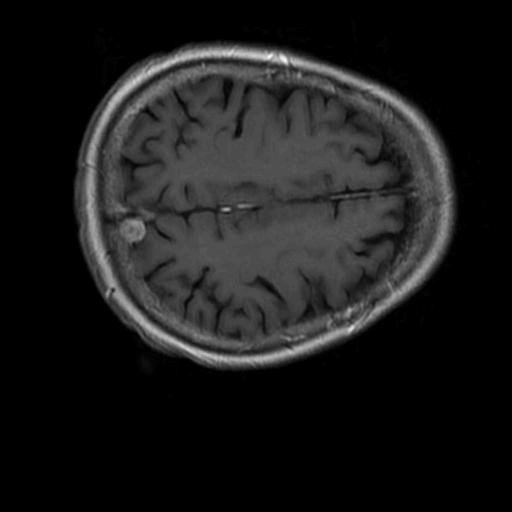
Label: brain_menin